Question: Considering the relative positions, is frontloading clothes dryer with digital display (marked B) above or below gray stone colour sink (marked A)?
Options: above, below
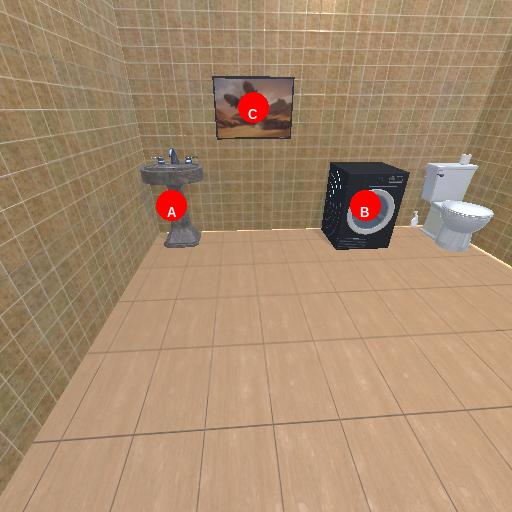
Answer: above